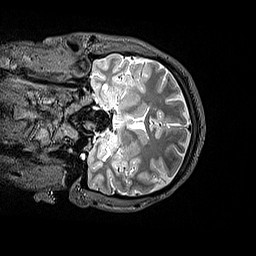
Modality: T2w
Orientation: coronal
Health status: healthy
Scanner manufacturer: siemens
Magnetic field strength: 3 T
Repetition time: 4.8 s
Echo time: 0.458 s